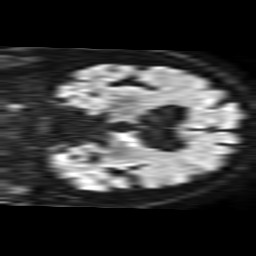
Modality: TRACE
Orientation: coronal
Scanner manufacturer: philips
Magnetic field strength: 1.5 T
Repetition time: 3.512 s
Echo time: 0.07078 s